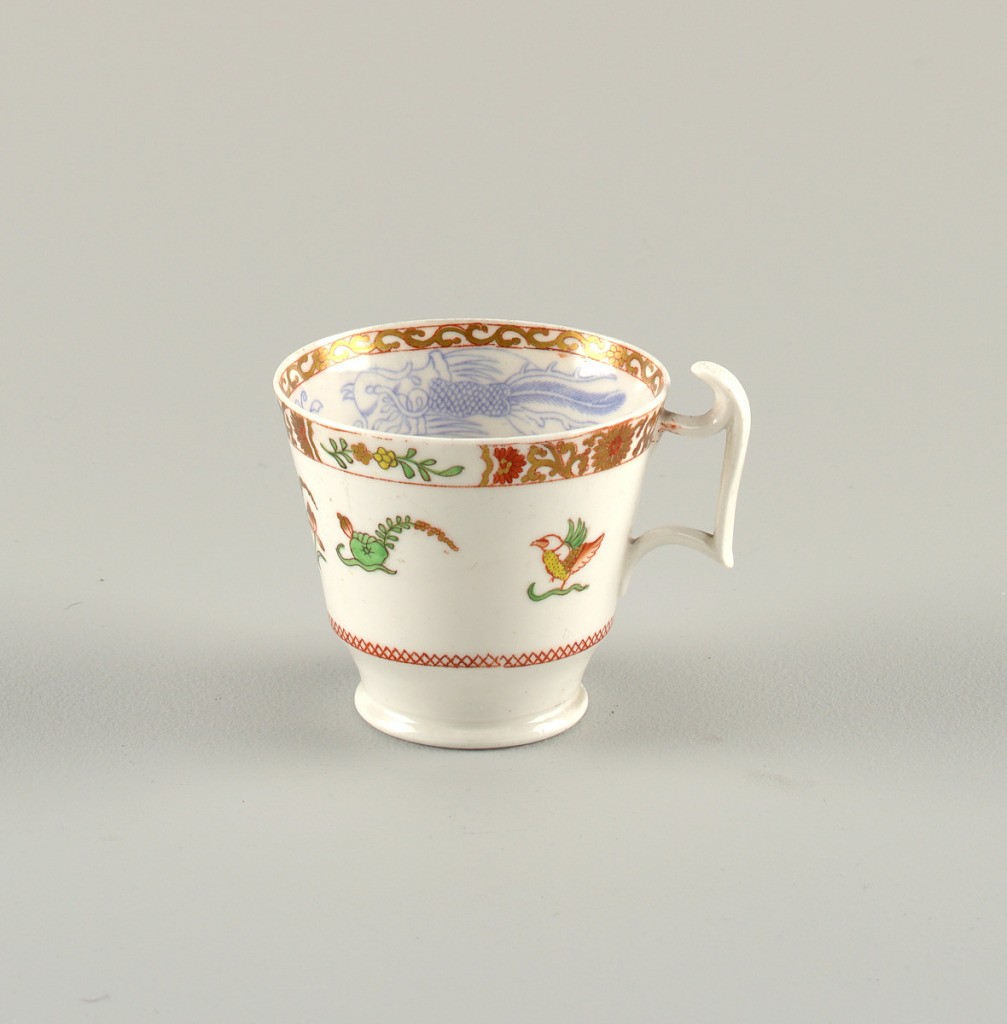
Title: Cup
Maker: Spode Ceramic Works, English, established 1776
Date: late 18th–early 19th century
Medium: porcelain (possibly bone china), vitreous enamel
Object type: cup
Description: Flaring cup with straight sides. Narrow, circular feet. Angular handle with ‘spur". Curved saucer. Inside of cup and edge of saucer decorated with polychrome overglaze painting. Scrolled band on edge.